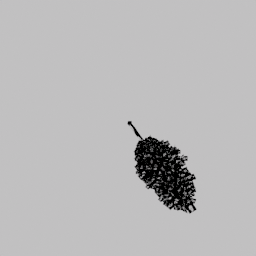
Label: nature